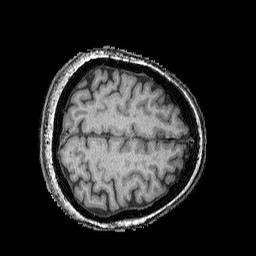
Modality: T1w
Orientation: axial
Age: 62
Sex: female
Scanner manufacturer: siemens
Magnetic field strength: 3 T
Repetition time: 2.25 s
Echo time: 0.00411 s